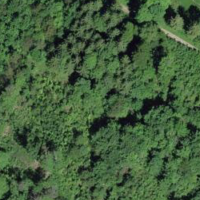
EUNIS habitat code: 41
Species observed at this site:
Anthocharis cardamines
Circaea lutetiana